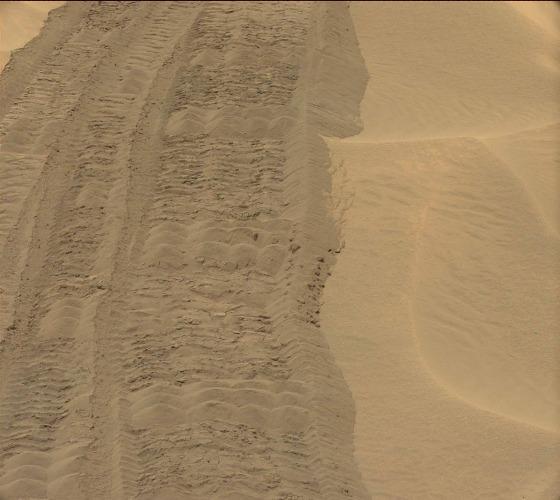
Terrain classes present: Gravel / Sand / Soil, Track